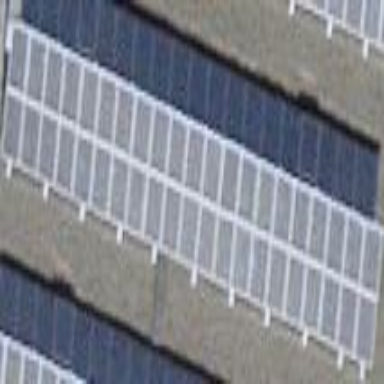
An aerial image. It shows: Solar power generator using photovoltaic panels.